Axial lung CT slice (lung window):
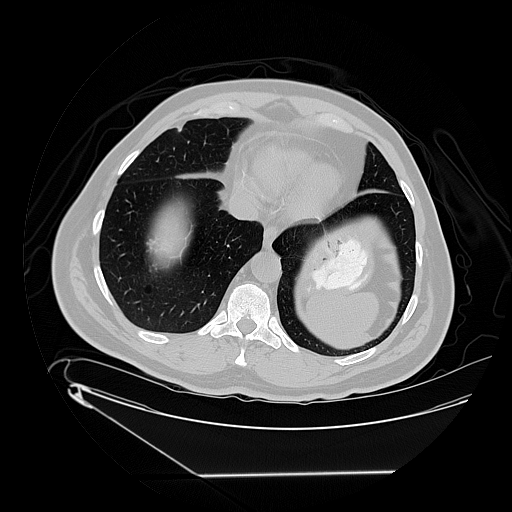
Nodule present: no